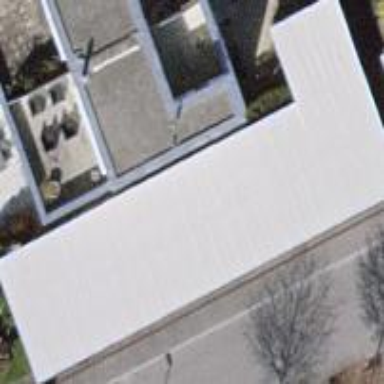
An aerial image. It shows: Group of garages.